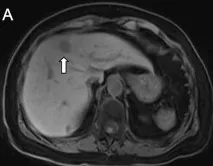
Fat-saturated T1-weighted image (A) showed a hypointense lesion measuring 17 mm in the segment 4 of the liver.
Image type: radiology (mri)